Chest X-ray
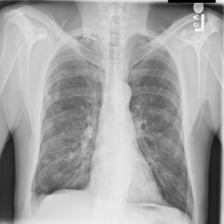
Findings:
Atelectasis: negative
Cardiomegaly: negative
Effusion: negative
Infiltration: negative
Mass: negative
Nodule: negative
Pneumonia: negative
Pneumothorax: negative
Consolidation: negative
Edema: negative
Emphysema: negative
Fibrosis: negative
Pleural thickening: negative
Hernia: negative